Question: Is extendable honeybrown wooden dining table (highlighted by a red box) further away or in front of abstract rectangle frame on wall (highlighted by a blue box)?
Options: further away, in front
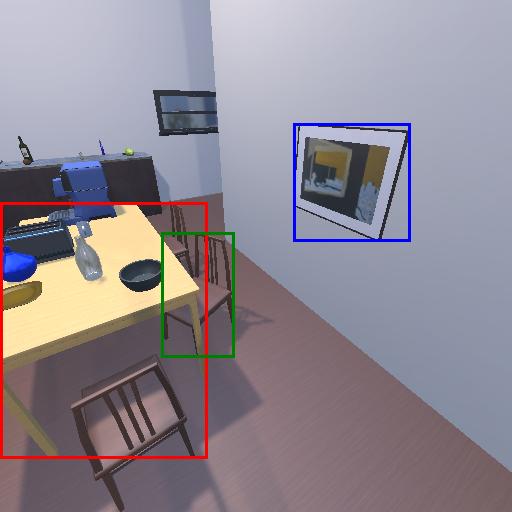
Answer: further away